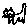
Label: cat